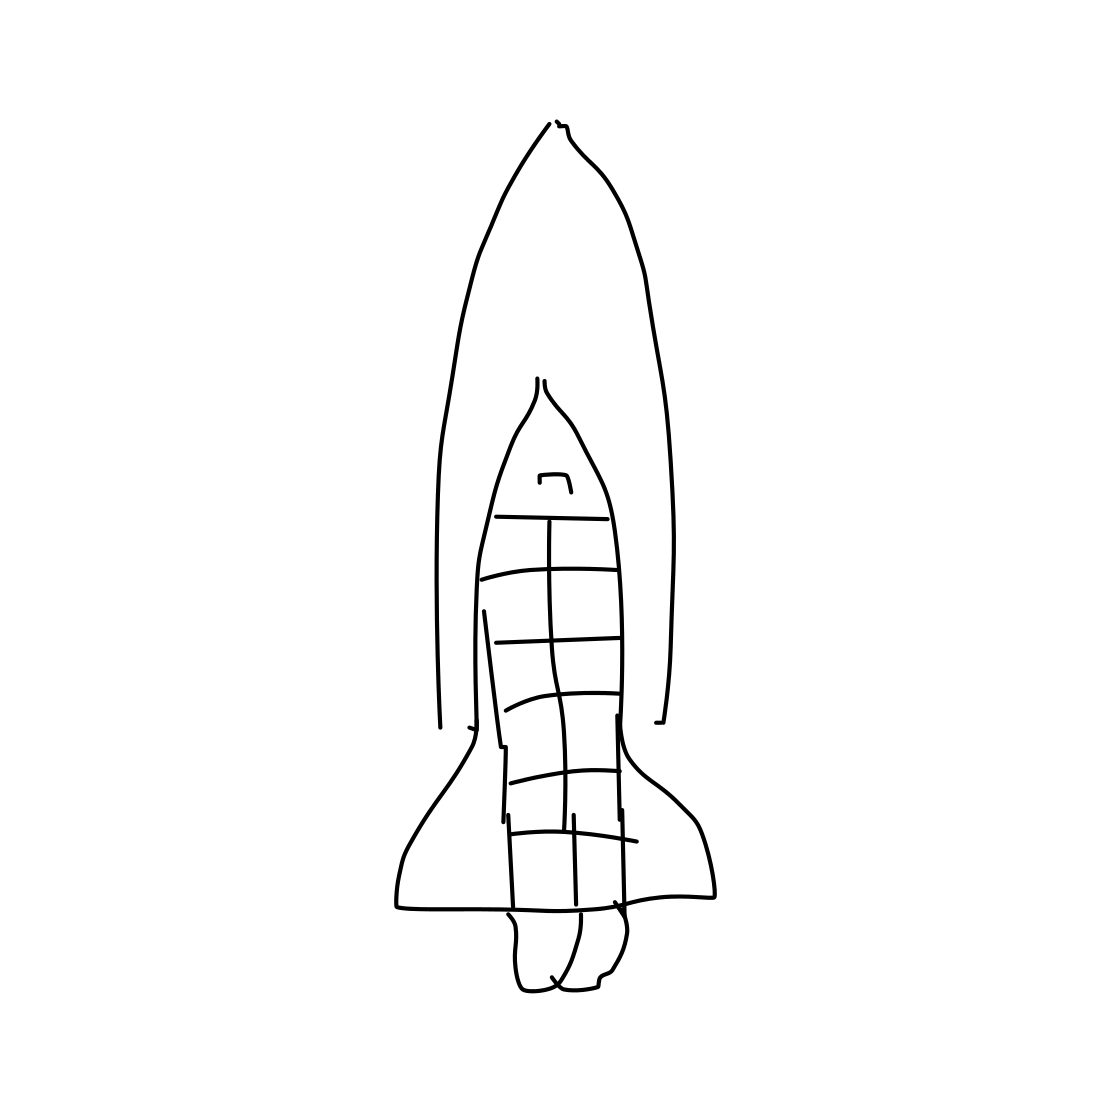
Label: space shuttle